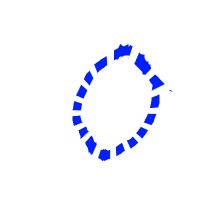
Shape: circle